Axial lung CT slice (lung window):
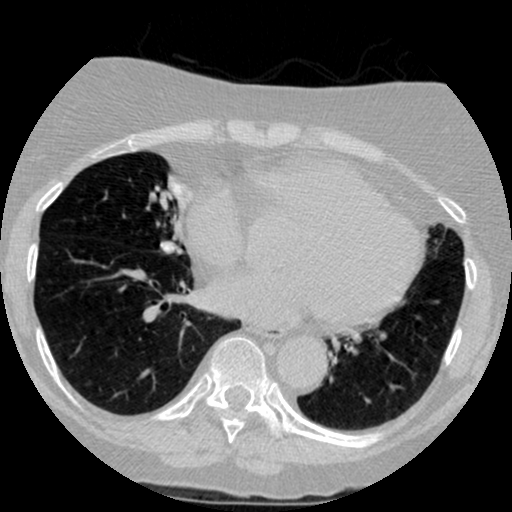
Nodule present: yes
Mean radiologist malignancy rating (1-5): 3.25